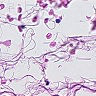
Metastatic tissue present: no